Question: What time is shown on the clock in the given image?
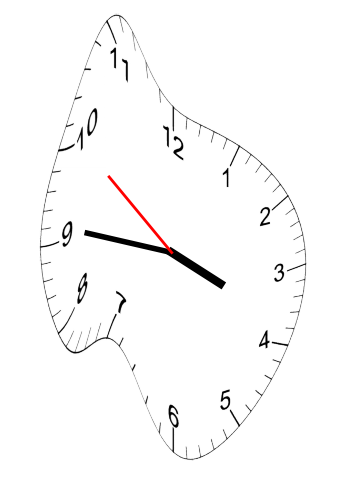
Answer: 03:45:51